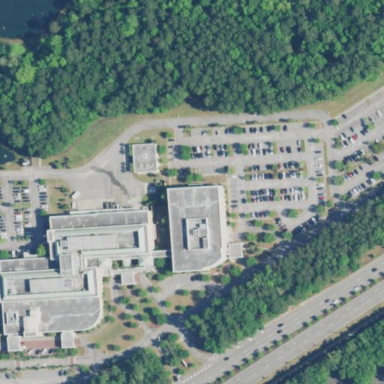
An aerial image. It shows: Hospital providing healthcare services.